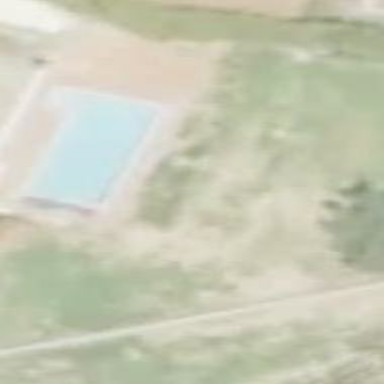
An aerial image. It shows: Swimming pool located in leisure land.